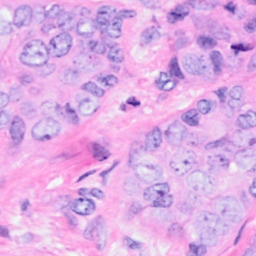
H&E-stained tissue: Breast